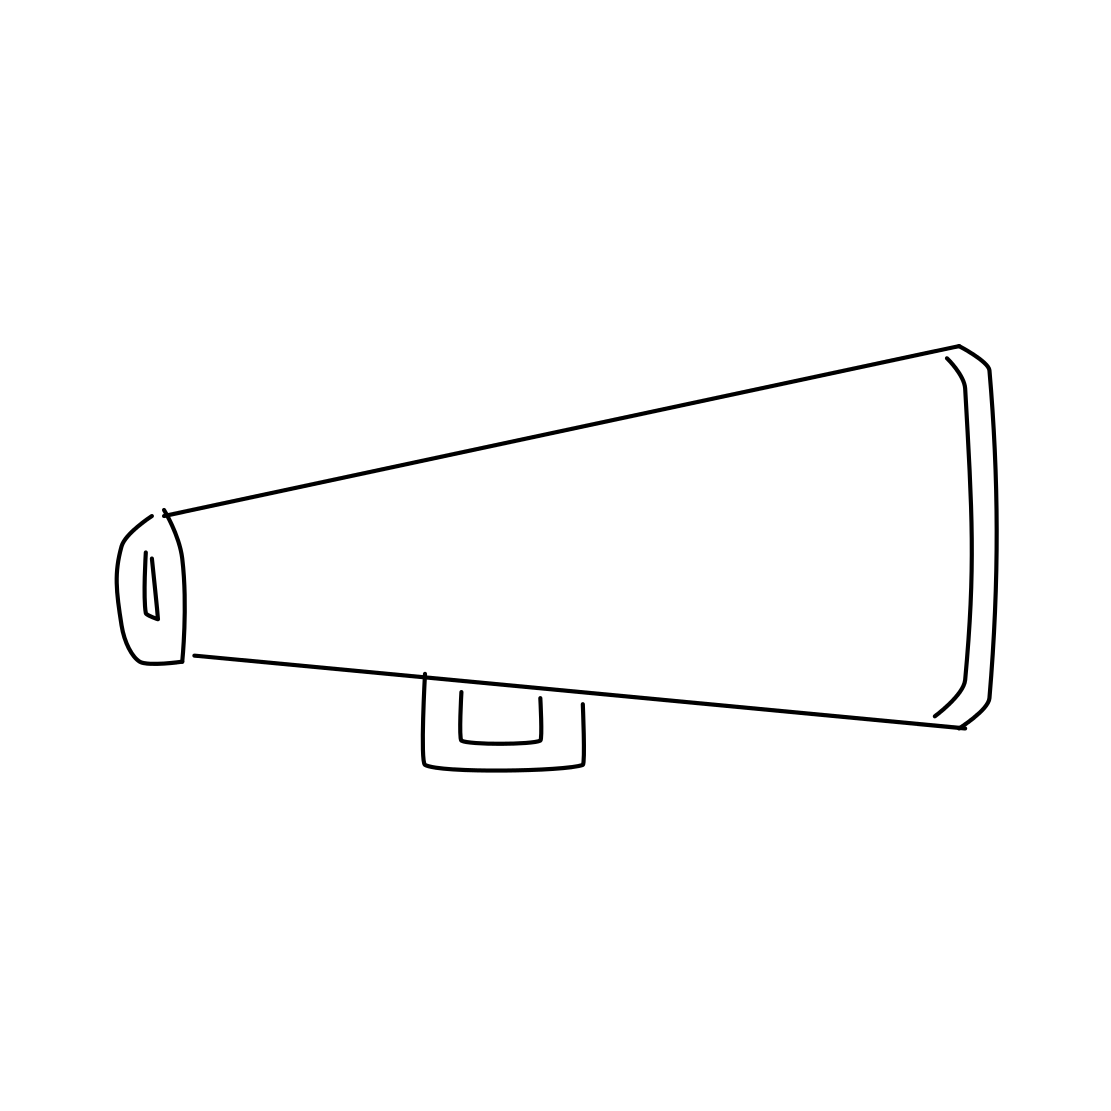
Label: megaphone